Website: macys
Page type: customer-info-address
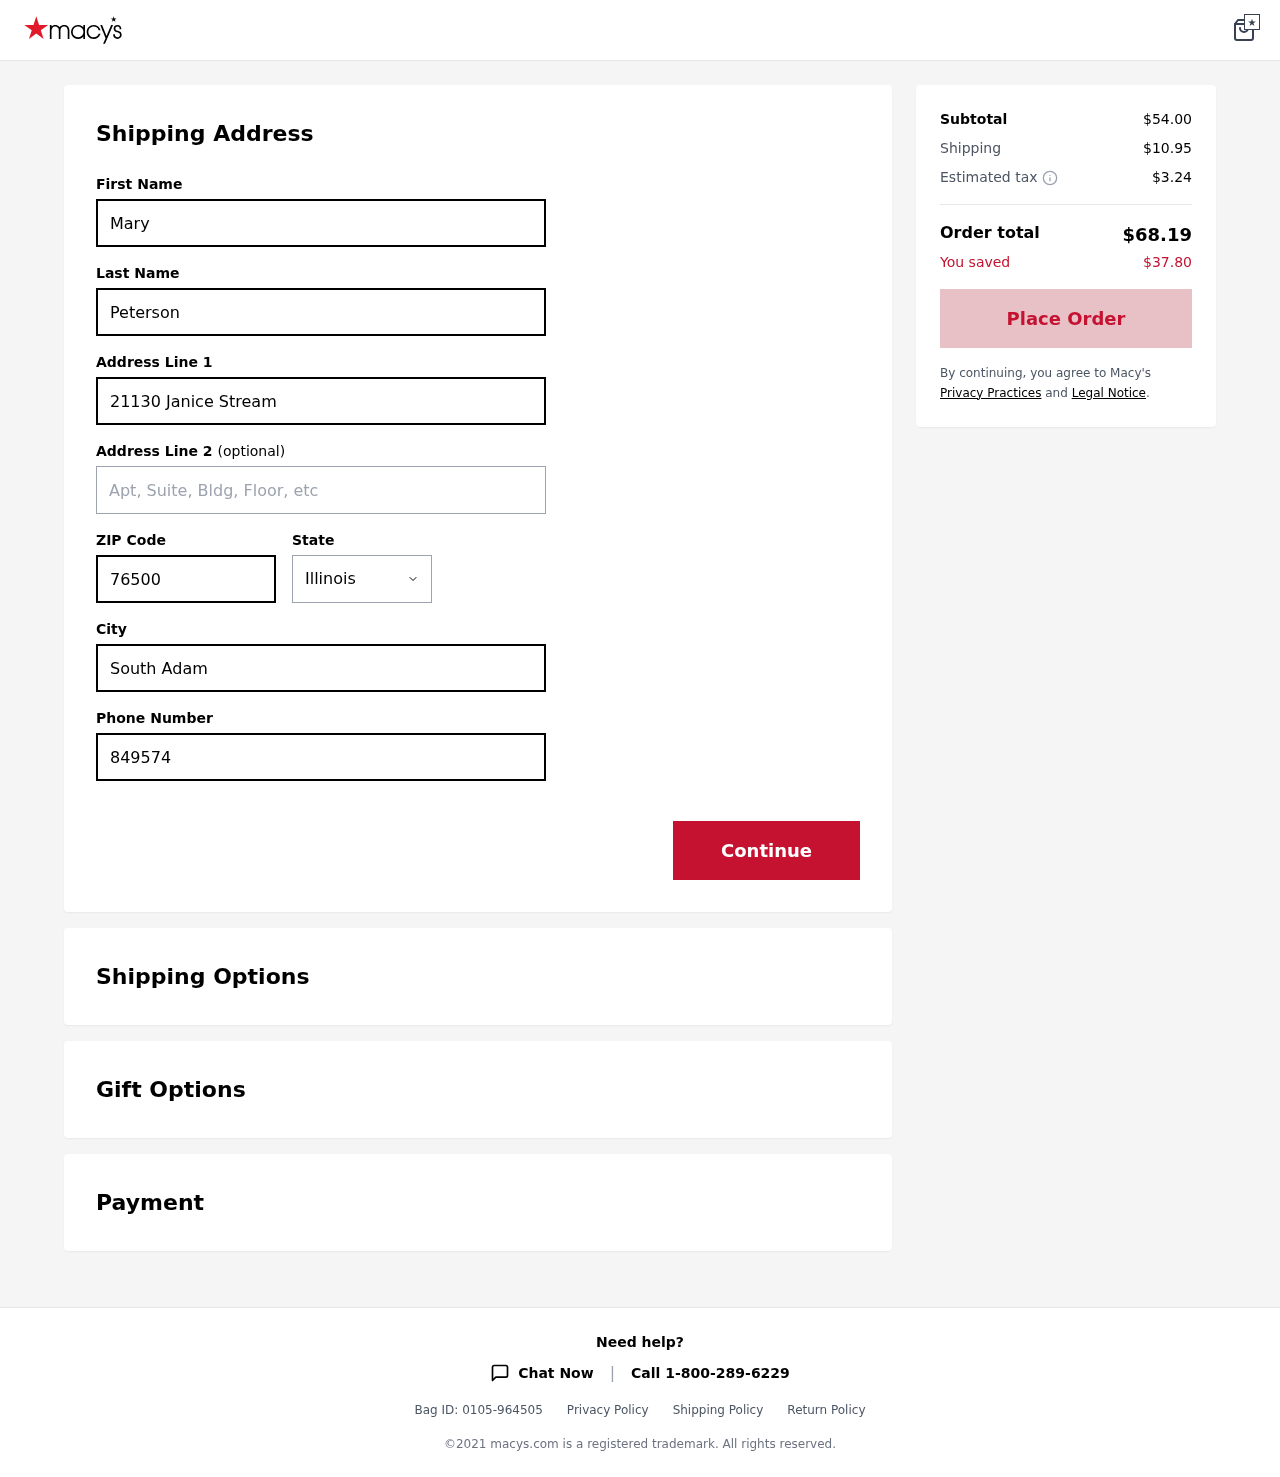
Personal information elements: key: PII_CITY
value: South Adam
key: PII_FIRSTNAME
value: Mary
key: PII_LASTNAME
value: Peterson
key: PII_PHONE
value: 8495744202
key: PII_POSTCODE
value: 76500
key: PII_STATE
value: Illinois
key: PII_STREET
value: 21130 Janice Stream
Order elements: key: ORDER_SUBTOTAL
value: $54.00
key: ORDER_SHIPPING_COST
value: $10.95
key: ORDER_TAX
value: $3.24
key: ORDER_TOTAL
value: $68.19
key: ORDER_SAVINGS
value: $37.80